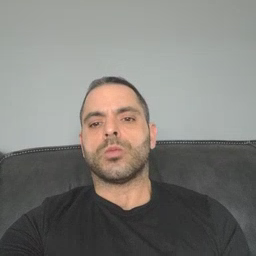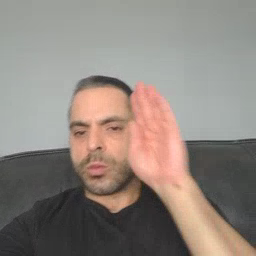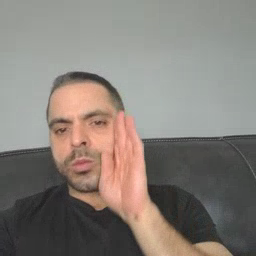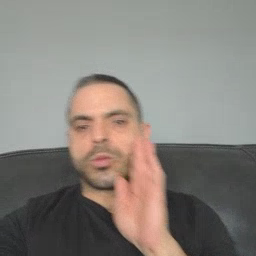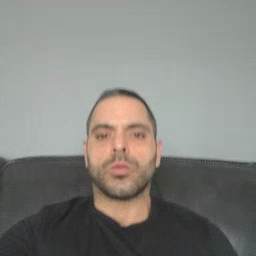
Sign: brown